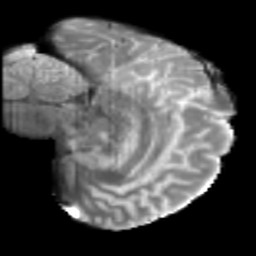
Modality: T2w
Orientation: sagittal
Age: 46
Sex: male
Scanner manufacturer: siemens
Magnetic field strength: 3 T
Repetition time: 5 s
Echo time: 0.092 s